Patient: sex F, age 77
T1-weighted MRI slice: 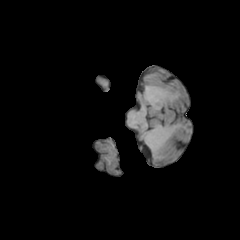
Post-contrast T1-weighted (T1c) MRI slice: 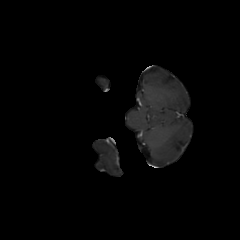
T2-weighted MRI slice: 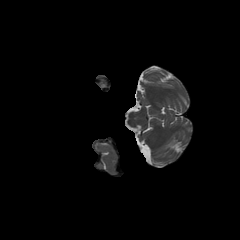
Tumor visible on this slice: no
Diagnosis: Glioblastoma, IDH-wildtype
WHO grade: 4